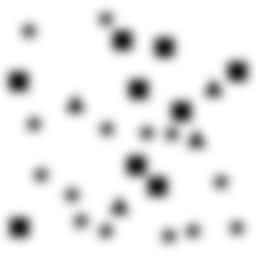
Squares: 9
Triangles: 4
Stars: 14
Total shapes: 27